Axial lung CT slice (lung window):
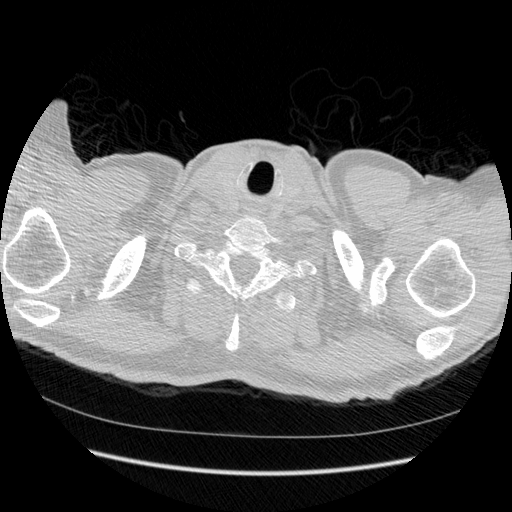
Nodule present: no